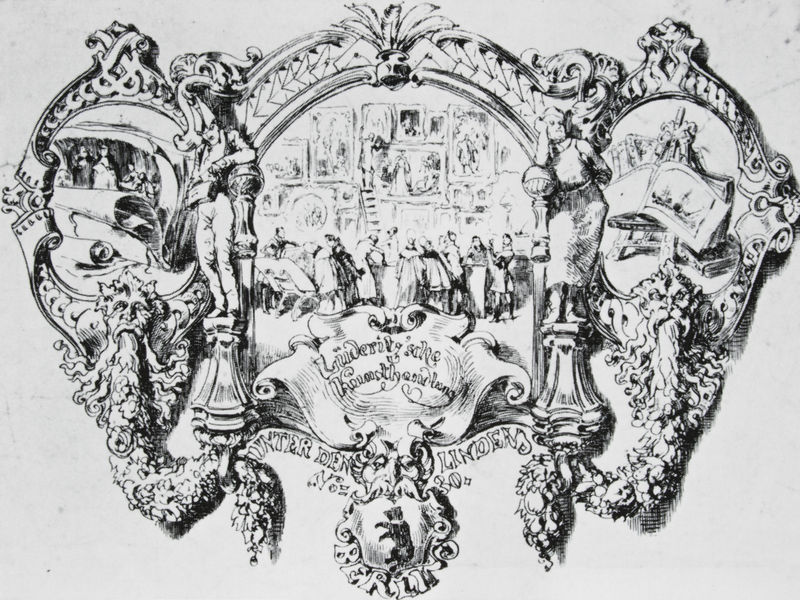
Titel: Brief- und Rechnungskopf der Lüderitz'schen Kunsthandlung
Künstler: Adolph Menzel
Standort: Berlin
Institution: Staatliche Museen zu Berlin, Kupferstichkabinett
Schlagwörter: feder, feuer, gemälde, weiß, frauen, menschen, stadt, blume, blumen, fenster, grau, kleider, männer, schmuck, schwarz, skizze, stuhl, szene, zeichnung, ball, ornament, bärte, feier, wand, federn, gesicht, rahmen, sockel, bild, spiegel, girlande, publikum, ohren, ranken, relief, schrift, bilder, bücher, papier, grafik, graphik, werbung, besucher, figuren, leiter, kartusche, salon, ornamente, verzierung, staffelei, deutsch, galerie, truhe, berlin, buch, medaillon, druck, schwarz-weiß, seite, illustration, schwert, text, titelblatt, entwurf, girlanden, ausstellung, poster, wappen, karte, statuen, schreiben, maul, rollen, kostüme, museum, bild im bild, postkarte, vorlage, emblem, illusion, bär, szenen, verzierungen, manschen, einladung, dreiteilig, groteske, feston, linden, effekt, illusionismus, augentäuschung, bildsammlung, trompeloeil, trompe l'oeil, papierolle, bärr, egsicht, lüderitz